Question: I'm trying to set the below permissions on a registry key. But I get a NullReferenceException error when it tries. Being a novice makes this tuff. Throw in permissions (which have always confused me) and I'm stumped. Can someone tell me why I'm getting this? Thanks.
'''
using System;
using Microsoft.Win32;
using System.Security.AccessControl;
namespace ConsoleApplication7
{
class Program
{
static void Main(string[] args)
{
RegistrySecurity rs = new RegistrySecurity();
string user = "Everyone";
RegistryKey rk = Registry.LocalMachine.OpenSubKey(@"\SOFTWARE\Wow6432NodeSTest", true);
rs.AddAccessRule(new RegistryAccessRule(user,
RegistryRights.FullControl | RegistryRights.TakeOwnership,
InheritanceFlags.ContainerInherit,
PropagationFlags.None,
AccessControlType.Allow));
rk.SetAccessControl(rs);
}
}
}
'''

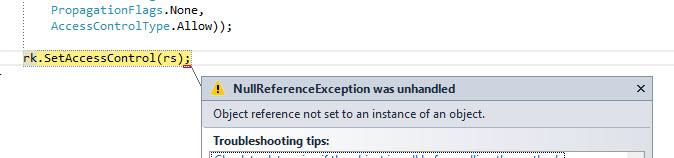
Answer: This line is causing you error
'''
RegistryKey rk = Registry.LocalMachine.OpenSubKey(@"\SOFTWARE\Wow6432NodeSTest", true);
'''
Place a debugger here and see if it has value or it is null. If it is null check that path is valid. If it is valid do it like this
'''
RegistryKey rk = Registry.LocalMachine.OpenSubKey(@"\SOFTWARE\Wow6432Node\123Test", true);
'''